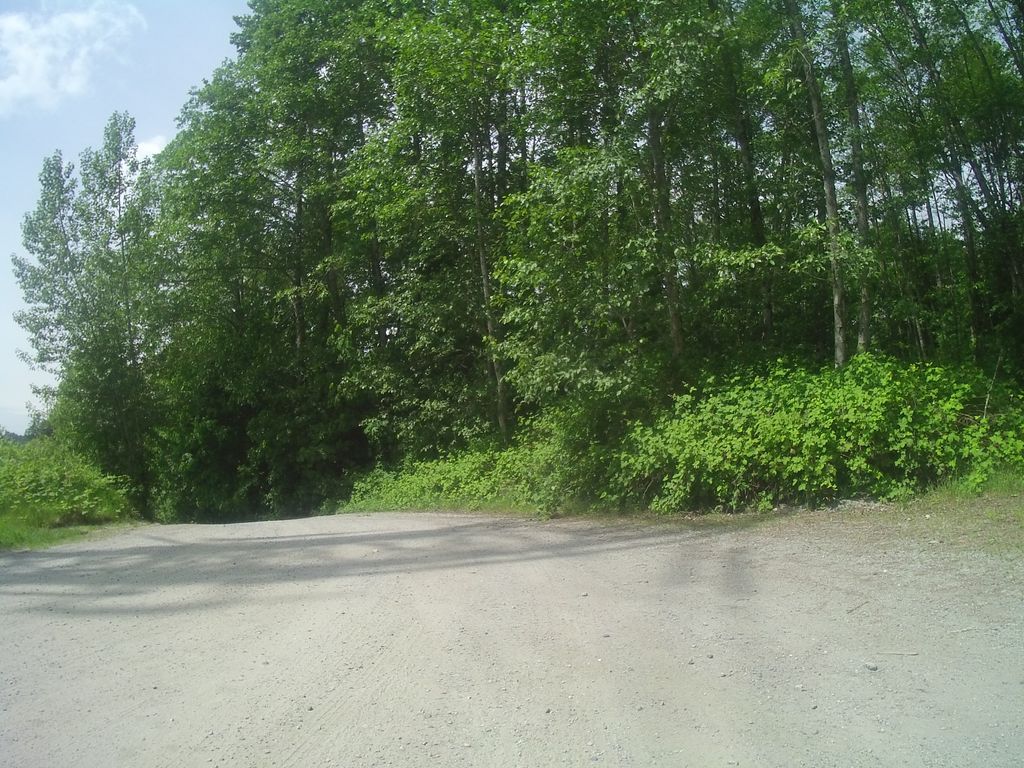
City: vancouver